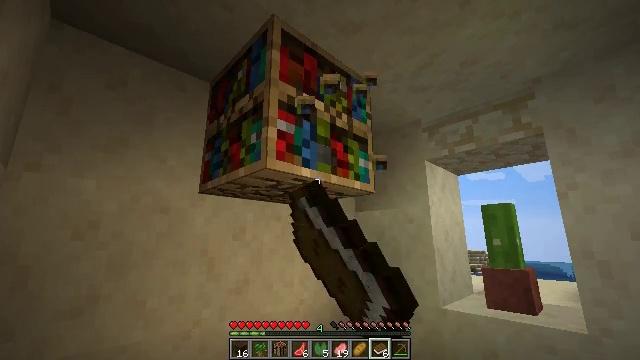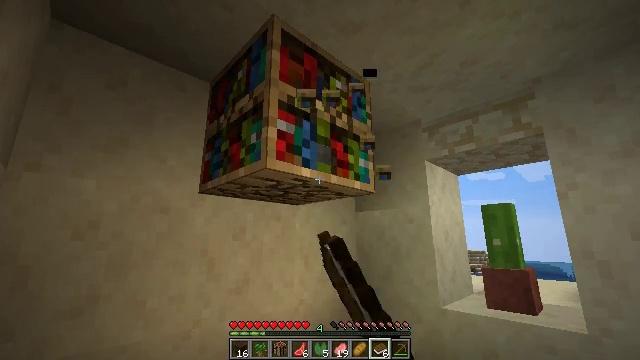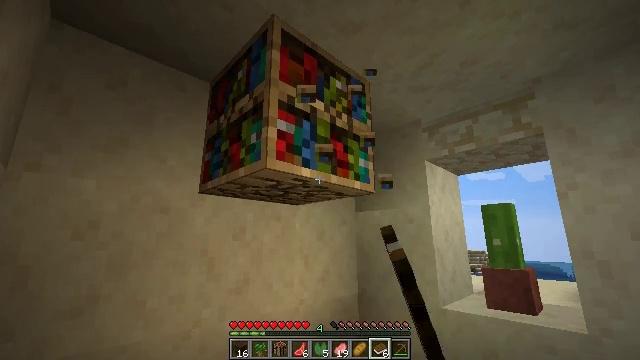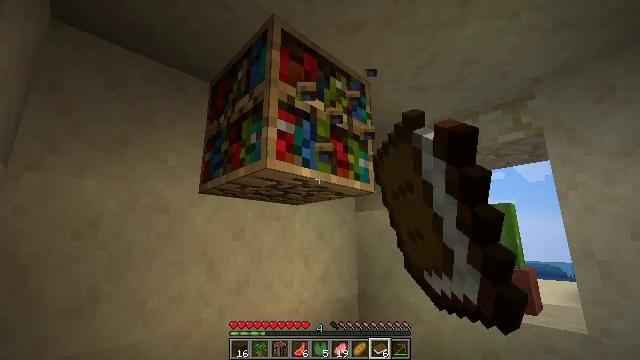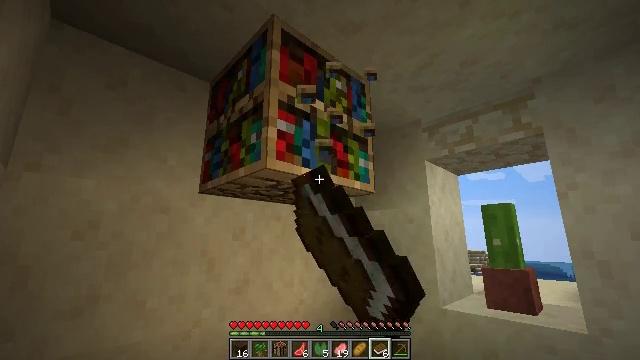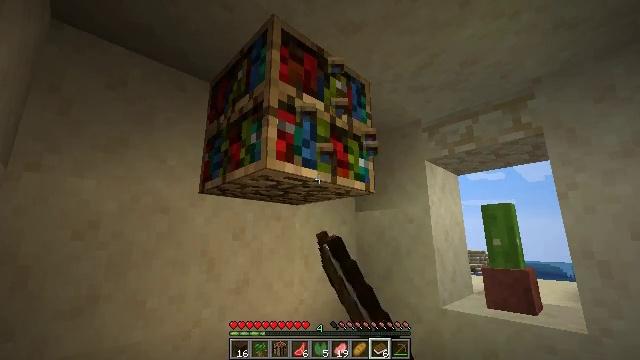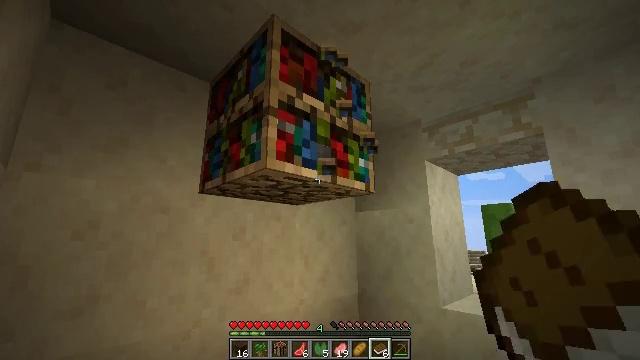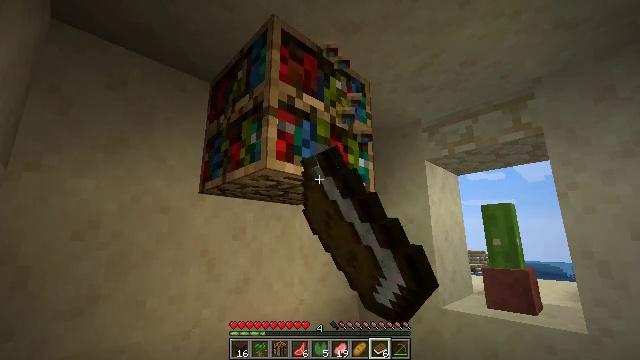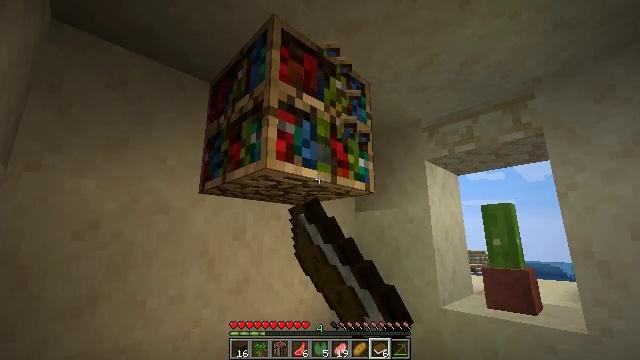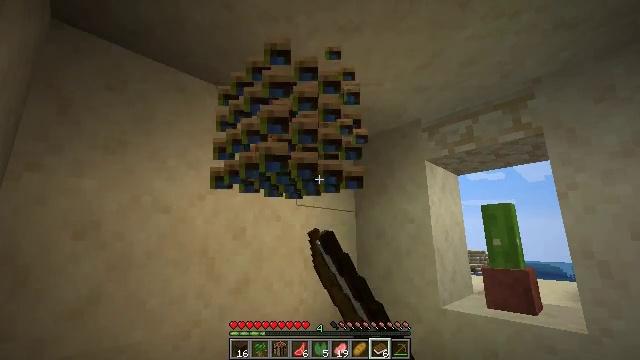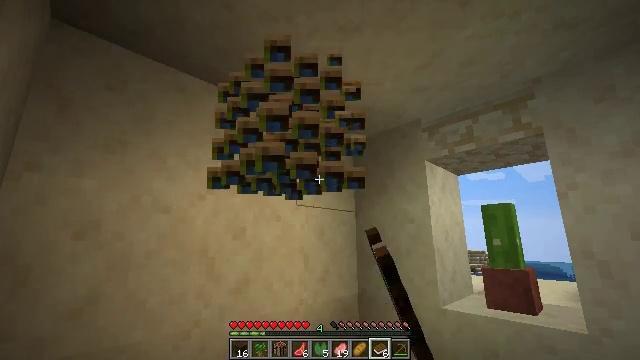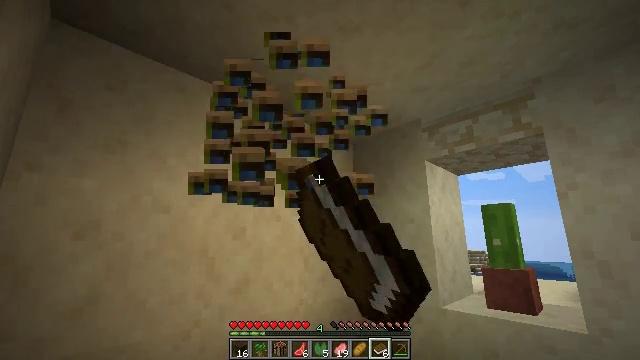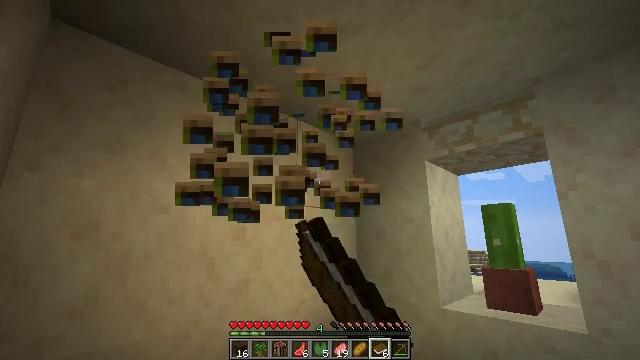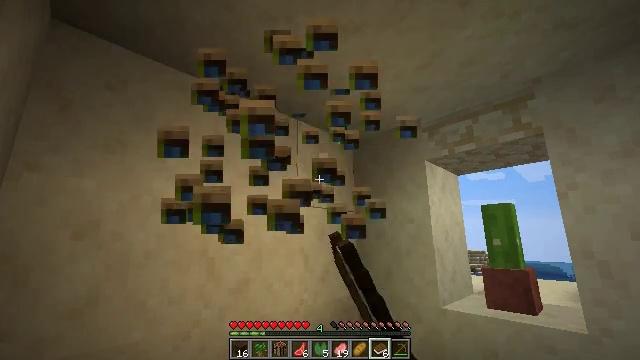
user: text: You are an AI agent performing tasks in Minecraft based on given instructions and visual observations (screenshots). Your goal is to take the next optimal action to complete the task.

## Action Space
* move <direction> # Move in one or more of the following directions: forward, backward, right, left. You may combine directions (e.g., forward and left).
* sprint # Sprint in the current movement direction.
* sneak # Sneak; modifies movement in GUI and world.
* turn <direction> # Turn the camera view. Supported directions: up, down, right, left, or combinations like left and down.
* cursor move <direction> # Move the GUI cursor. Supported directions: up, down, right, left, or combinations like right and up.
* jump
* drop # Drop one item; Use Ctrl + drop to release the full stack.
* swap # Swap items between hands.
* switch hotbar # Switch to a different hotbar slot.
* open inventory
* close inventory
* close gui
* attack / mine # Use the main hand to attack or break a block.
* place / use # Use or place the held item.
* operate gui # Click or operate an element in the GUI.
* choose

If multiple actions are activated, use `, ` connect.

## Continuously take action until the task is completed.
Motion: motion action
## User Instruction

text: Reclaim bookshelf materials.
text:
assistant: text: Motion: attack / mine
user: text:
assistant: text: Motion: attack / mine
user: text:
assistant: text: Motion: attack / mine
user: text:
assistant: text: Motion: attack / mine
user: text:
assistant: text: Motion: attack / mine
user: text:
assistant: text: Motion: attack / mine
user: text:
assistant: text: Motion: attack / mine
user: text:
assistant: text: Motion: attack / mine
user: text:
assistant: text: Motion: attack / mine
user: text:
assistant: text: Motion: attack / mine
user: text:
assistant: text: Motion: attack / mine
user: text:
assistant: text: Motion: attack / mine
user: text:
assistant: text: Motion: attack / mine
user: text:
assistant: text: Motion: attack / mine